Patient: sex M, age 51
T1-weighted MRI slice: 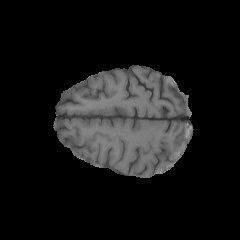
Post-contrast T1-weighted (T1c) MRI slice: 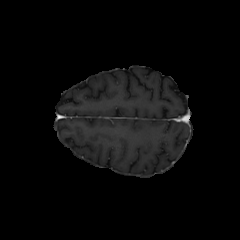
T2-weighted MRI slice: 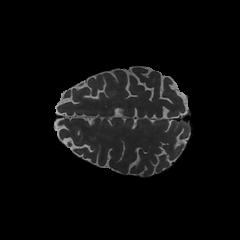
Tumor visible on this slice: no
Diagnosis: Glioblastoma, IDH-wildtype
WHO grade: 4